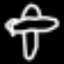
Label: airplane